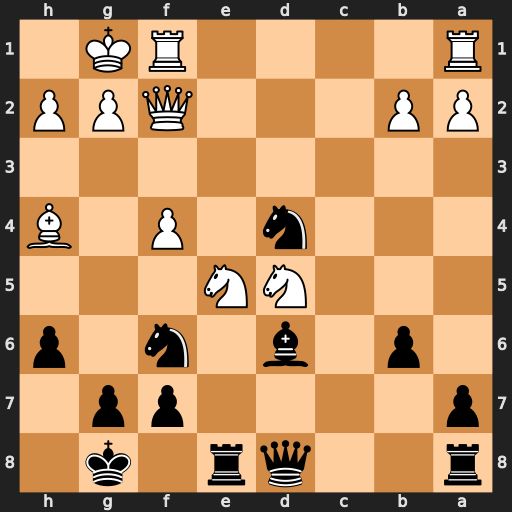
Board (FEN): r2qr1k1/p4pp1/1p1b1n1p/3NN3/3n1P1B/8/PP3QPP/R4RK1
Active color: b
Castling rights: -
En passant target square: -
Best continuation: Bxe5 fxe5 Qxd5 Bxf6 gxf6